Field crop: maize
Growth stage: 2
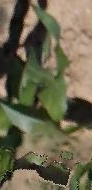
Species: maize